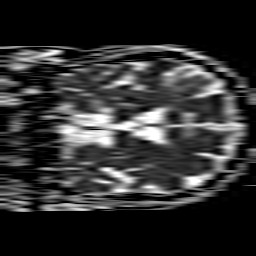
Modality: ADC
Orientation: coronal
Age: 64
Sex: male
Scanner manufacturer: philips
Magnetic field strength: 1.5 T
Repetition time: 3.536 s
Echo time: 0.09411 s